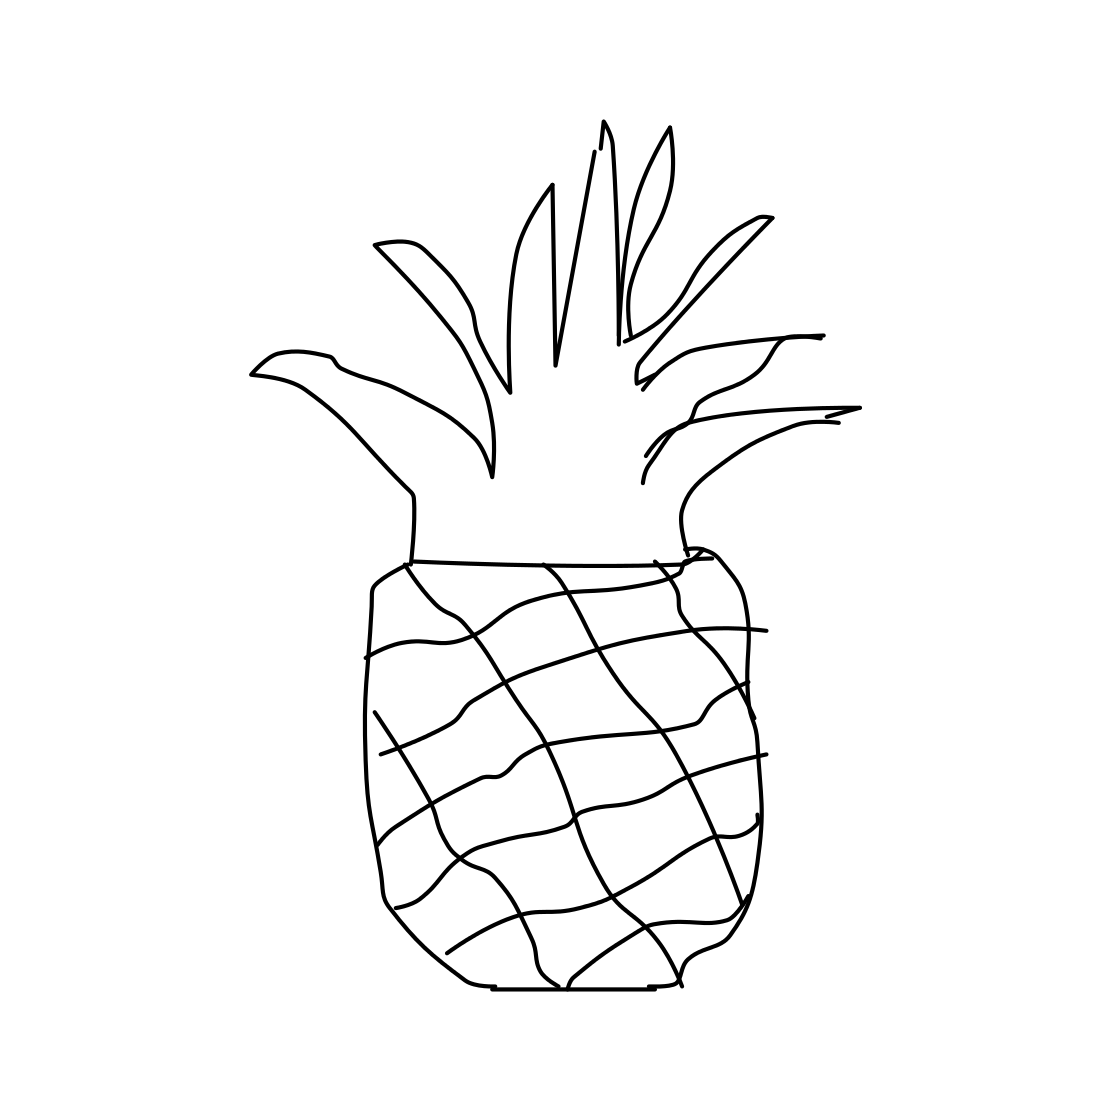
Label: pineapple